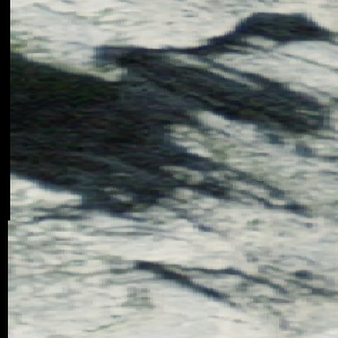
Label: other